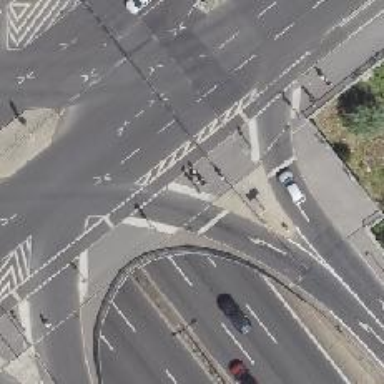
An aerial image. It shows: Footway with bridge crossing over traffic island.